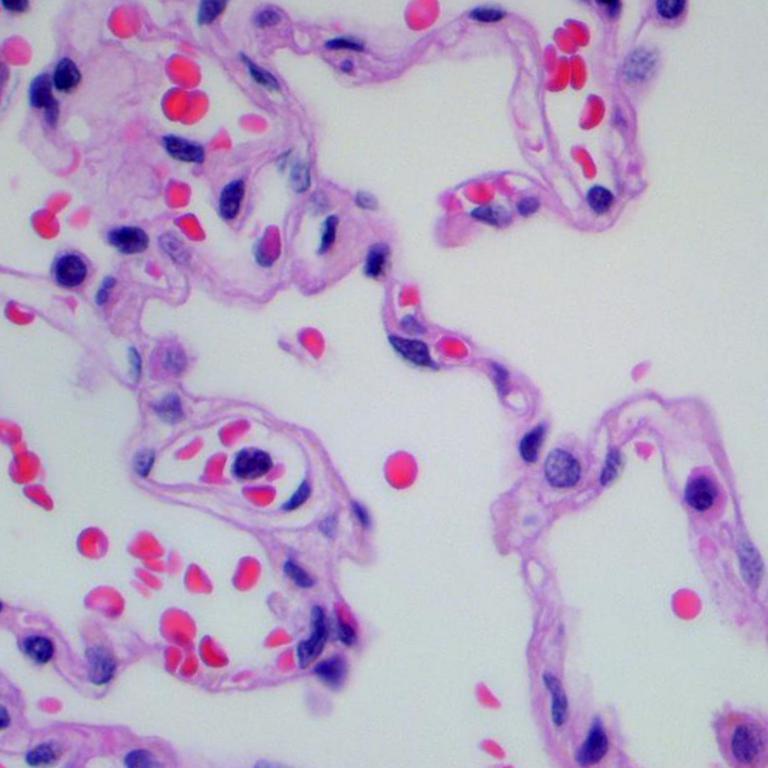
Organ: lung
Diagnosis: benign